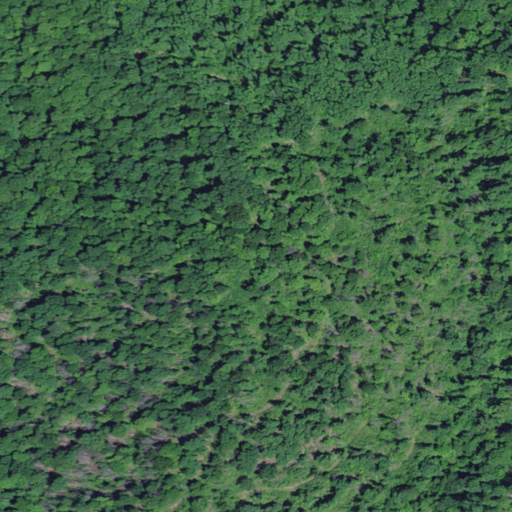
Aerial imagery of mountain in Kentucky named Cherokee Hill containing deciduous forest and mixed forest